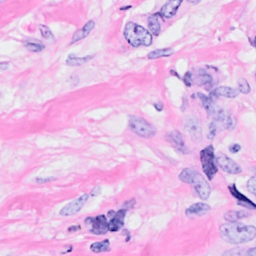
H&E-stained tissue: Breast